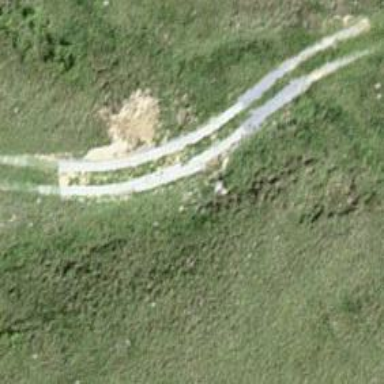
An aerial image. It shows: Track road with grass paver surface.